Question: I can run the server in flask development mode correctly.
I think I missing some params to run the server so that got the error message.
# run uwsgi command
'''
uwsgi --socket 127.0.0.1:4245 --module web --callable app --processes 4 --threads 2
'''
# Error log
'''
*** Operational MODE: preforking+threaded ***
Traceback (most recent call last):
File "./web.py", line 19, in <module>
from model.release_schedule import ReleaseSchedule
ImportError: No module named model.release_schedule
'''
# web.py
'''
#!/usr/bin/env python3
# -*- coding: utf8 -*-
from flask import request, url_for
from flask import Flask, request, jsonify
from flask_request_params import bind_request_params
from flask import g
import datetime
import pandas as pd
import pymongo
import json
from webargs import Arg
from webargs.flaskparser import use_args, use_kwargs
import yaml
import time, functools
from pdb import set_trace
from pandas_helper import PandasHelper
import errors
from app_helper import *
from model.release_schedule import ReleaseSchedule
from model.history import History
from model.report_type_symbol import ReportTypeSymbol
from model.weekly_history import WeeklyHistory
from mongo import Mongo
# load config file
APP_CFG = yaml.load(open("app.yml", "r"))
MSG = yaml.load(open("message.yaml", "r"))
'''

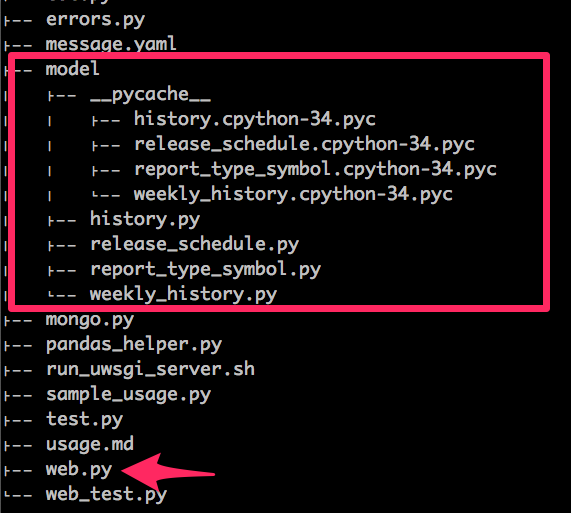
Answer: You need to add an '__init__.py' in the model folder if you want to use it as a python package. It was probably working for in debug mode because the parent directory was in your 'PYTHONPATH'.